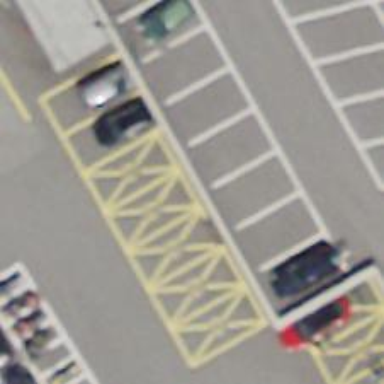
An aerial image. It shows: Charging station.